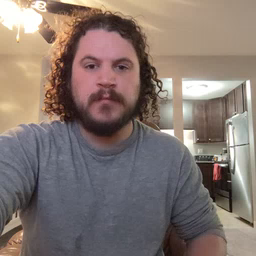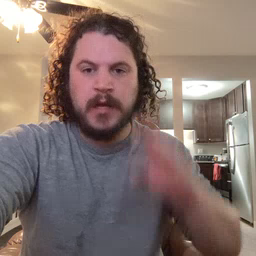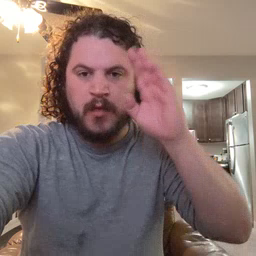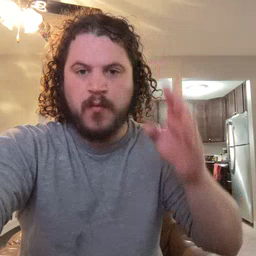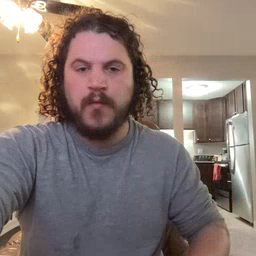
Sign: hello